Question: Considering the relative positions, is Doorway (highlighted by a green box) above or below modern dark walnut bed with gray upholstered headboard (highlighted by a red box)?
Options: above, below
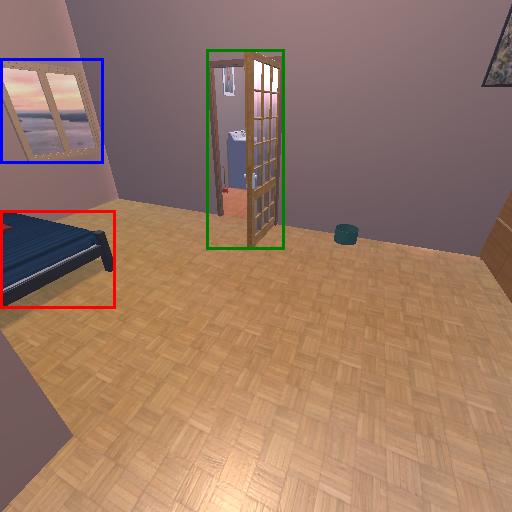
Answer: above